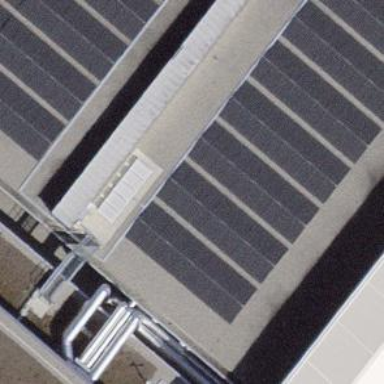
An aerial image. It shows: Solar power generator.